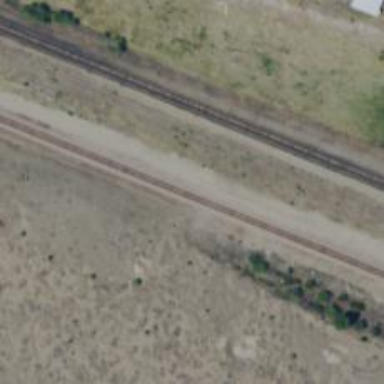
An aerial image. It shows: Railway track.